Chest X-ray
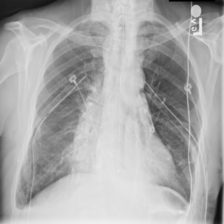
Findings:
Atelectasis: negative
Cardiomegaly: negative
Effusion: positive
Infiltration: negative
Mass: negative
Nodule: negative
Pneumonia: negative
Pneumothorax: negative
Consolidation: negative
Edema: negative
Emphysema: negative
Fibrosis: negative
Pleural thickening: negative
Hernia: negative